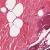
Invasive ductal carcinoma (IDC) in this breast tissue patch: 0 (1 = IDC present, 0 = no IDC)